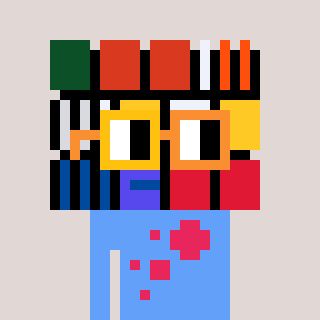
a pixel art character with square yellow and orange glasses, a abstract-shaped head and a blue-colored body on a warm background